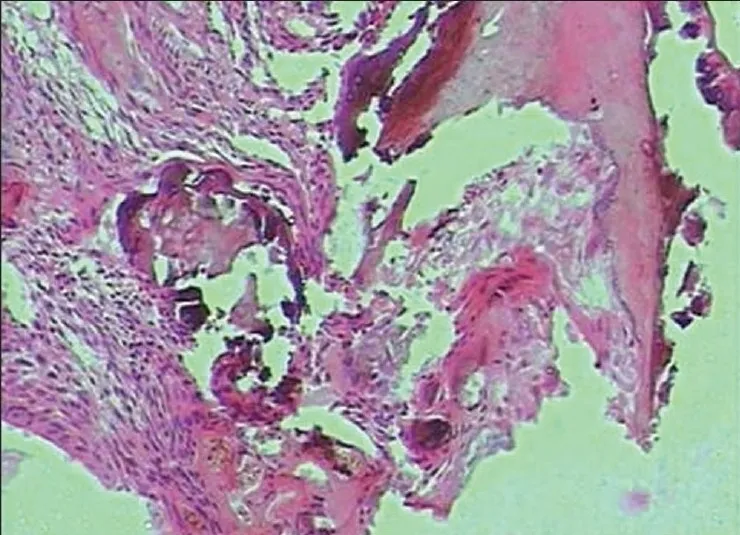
Irregular masses of dysplastic dentin, areas of calcification and stromal connective tissue(10x).
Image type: pathology (h&e)